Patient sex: M
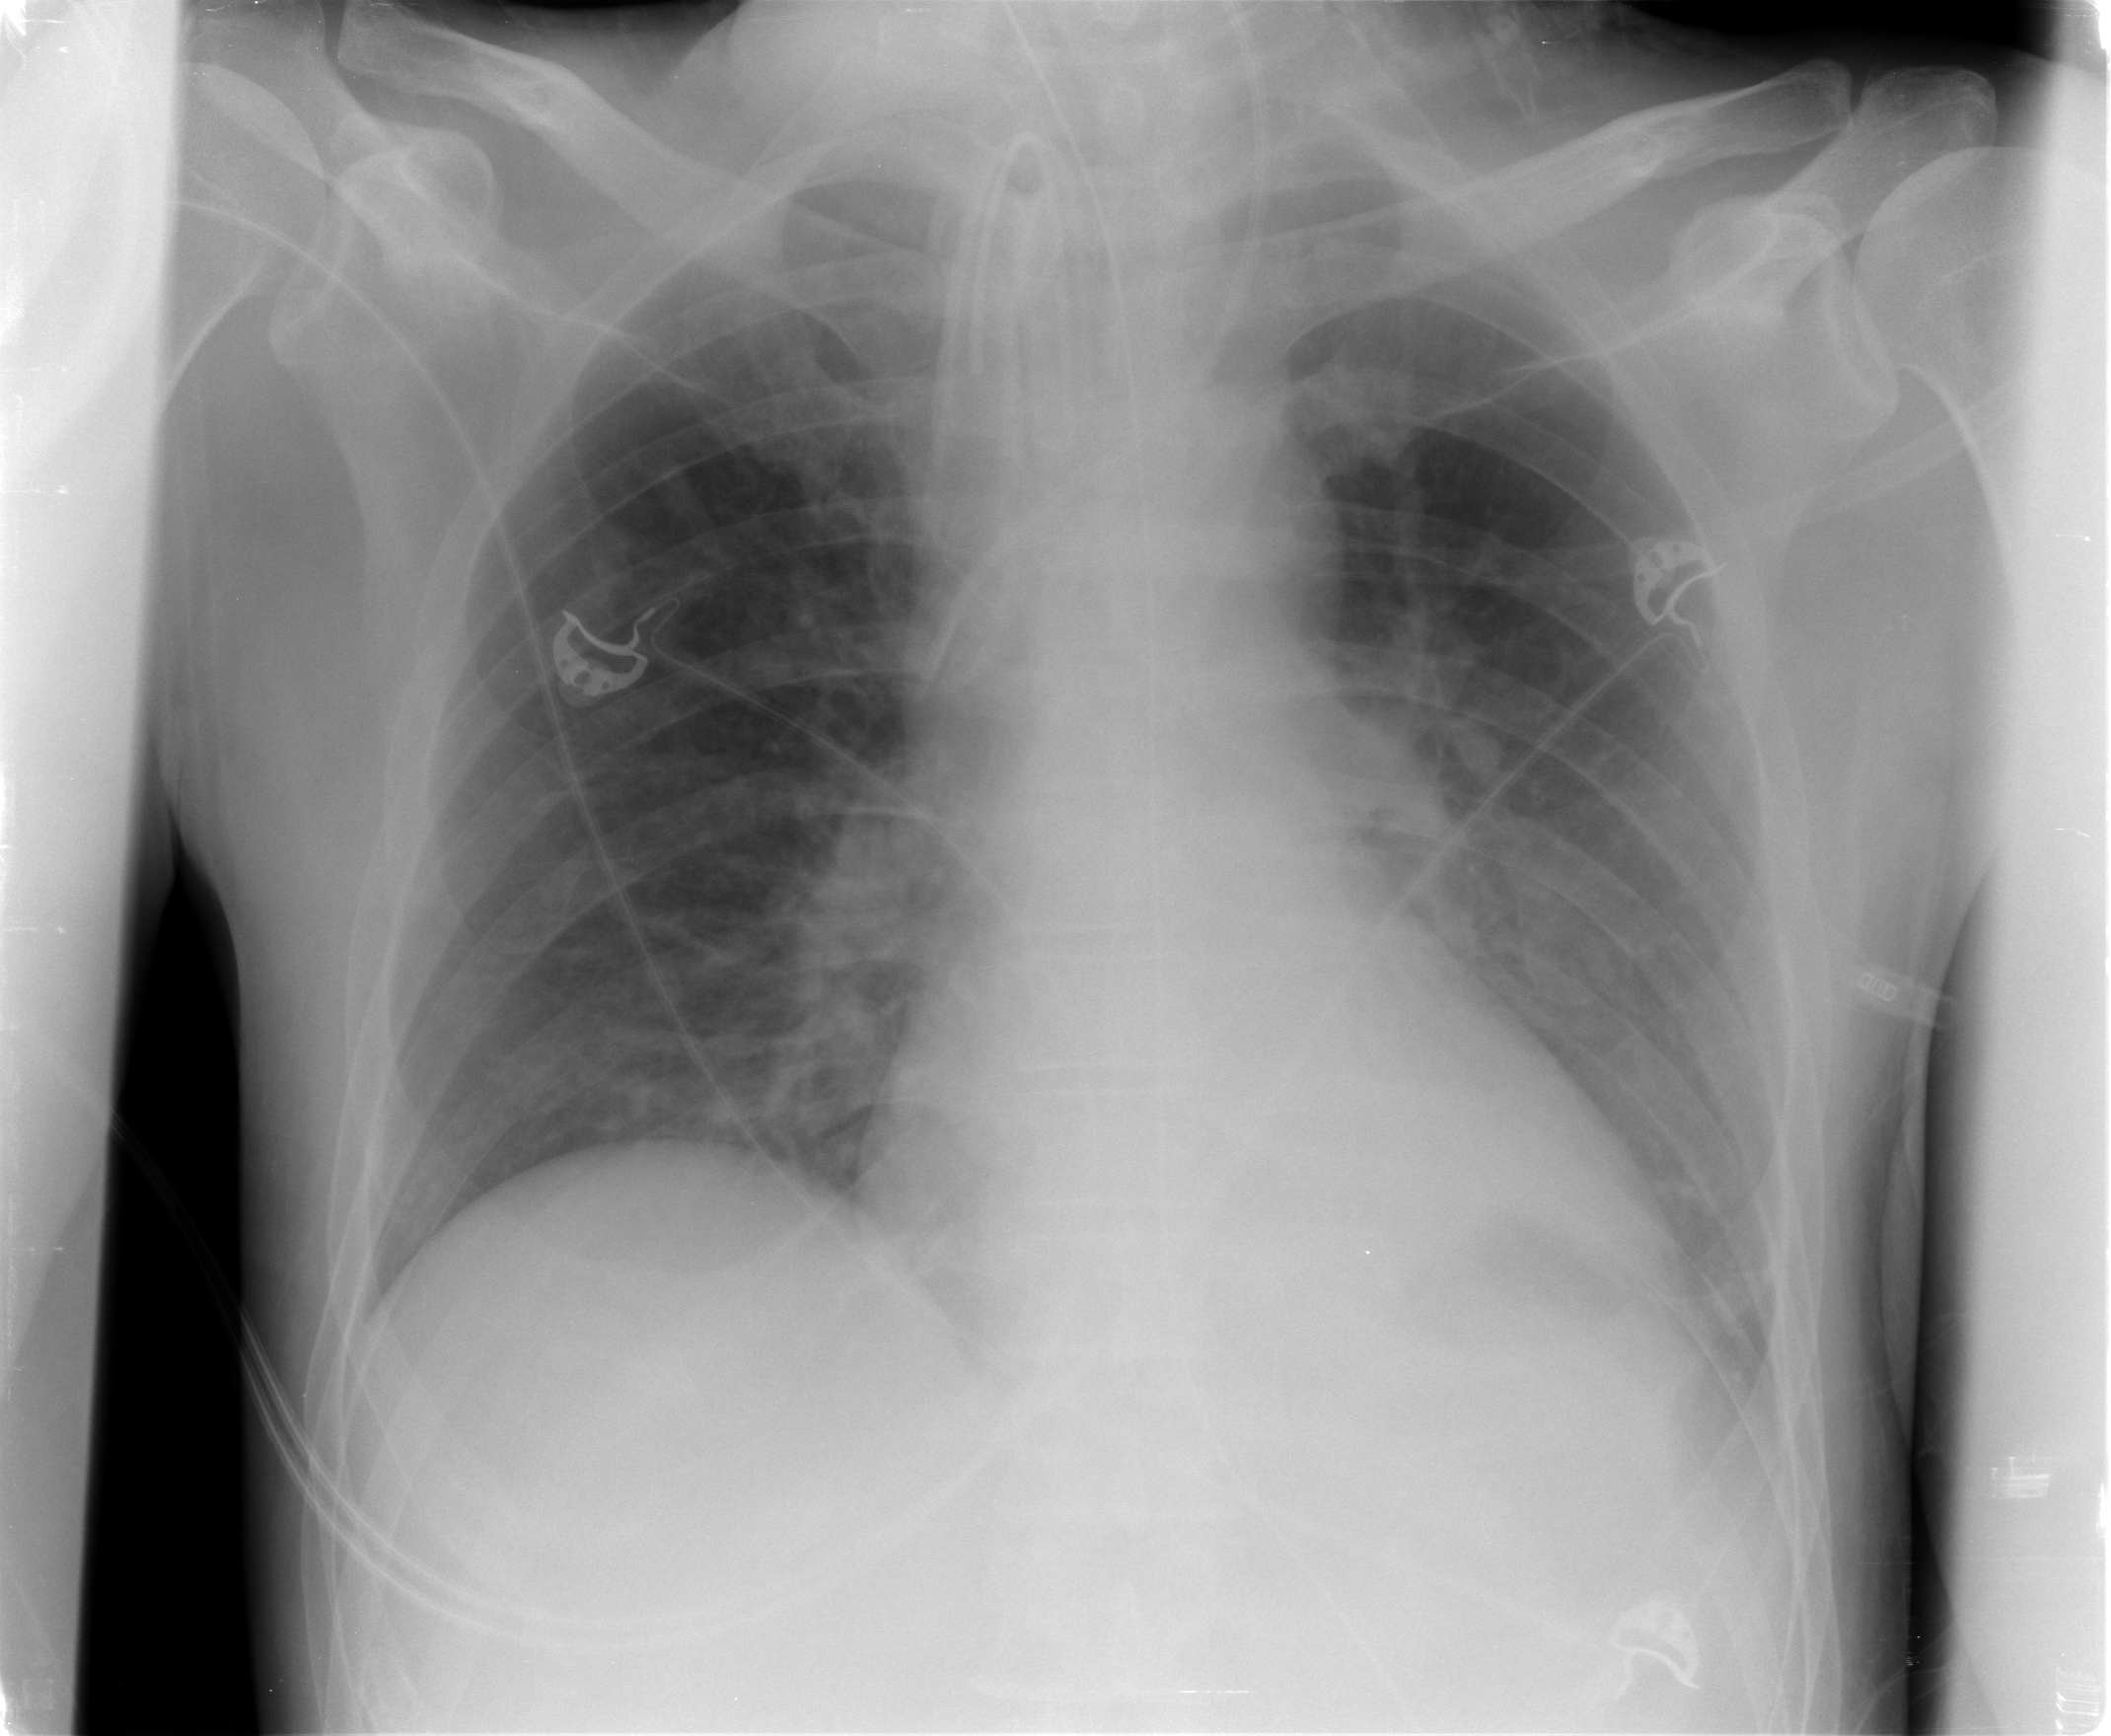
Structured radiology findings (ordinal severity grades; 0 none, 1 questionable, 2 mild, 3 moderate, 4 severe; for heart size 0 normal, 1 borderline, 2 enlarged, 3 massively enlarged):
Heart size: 2
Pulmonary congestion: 2
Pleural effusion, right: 1
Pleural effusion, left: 3
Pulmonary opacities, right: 1
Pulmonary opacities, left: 2
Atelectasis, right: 2
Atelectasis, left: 2